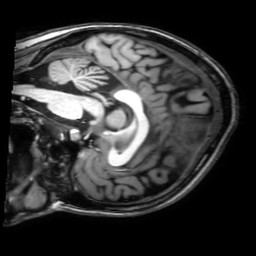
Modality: T1w
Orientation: sagittal
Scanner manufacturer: philips
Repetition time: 0.008102 s
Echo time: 0.003706 s